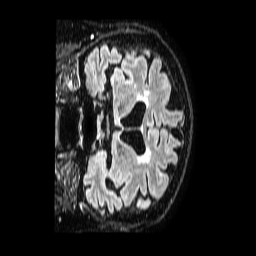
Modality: FLAIR
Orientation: coronal
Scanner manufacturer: philips
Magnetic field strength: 1.5 T
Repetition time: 4.8 s
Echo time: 0.3 s